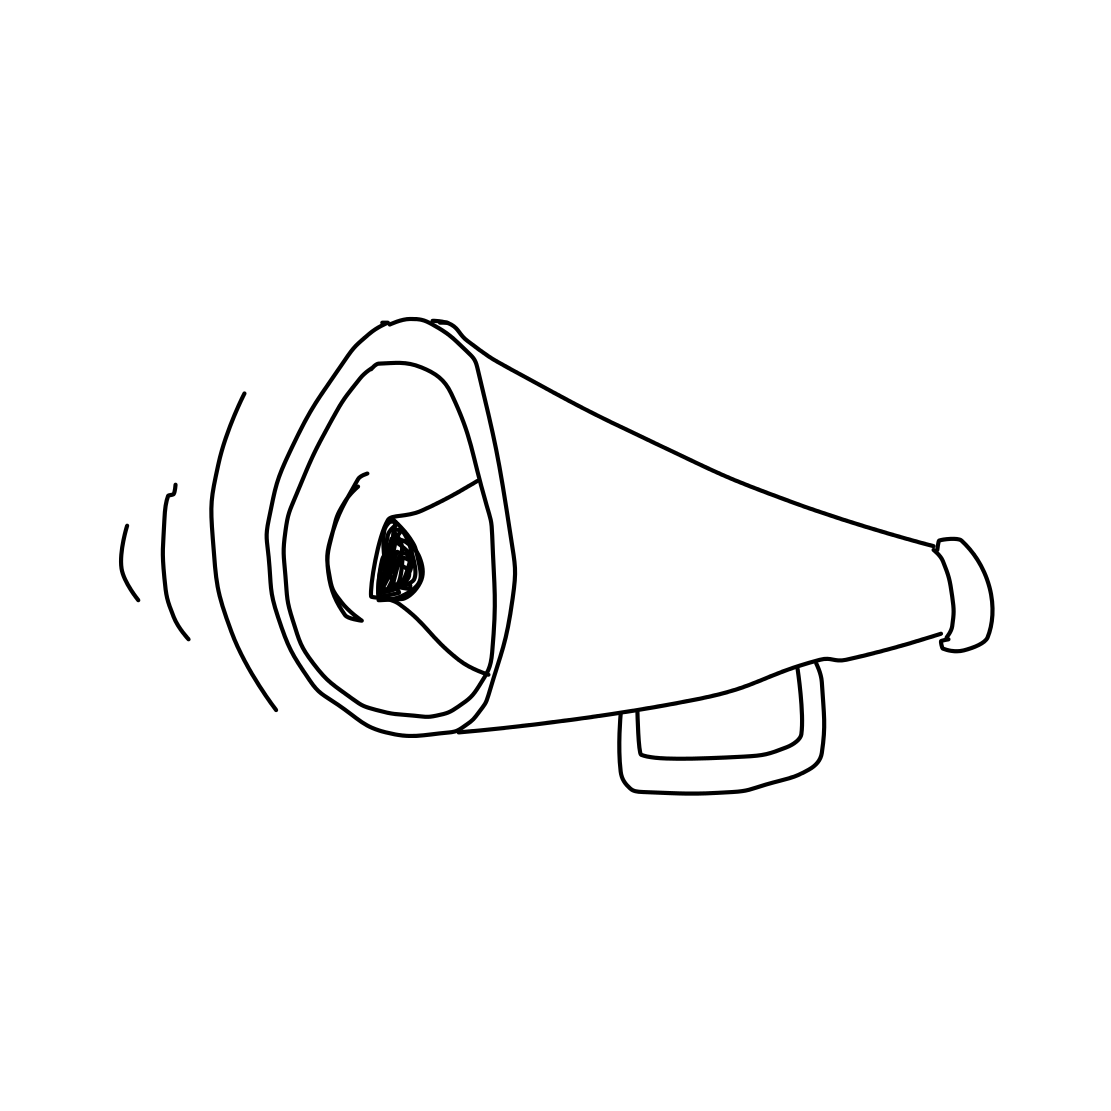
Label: megaphone